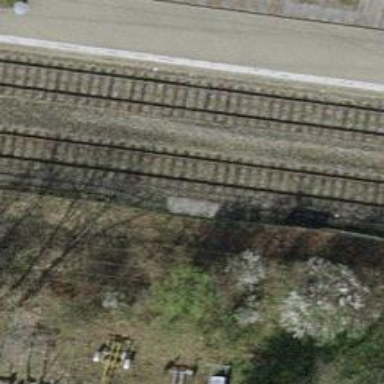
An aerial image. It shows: Stop position for public transport on the railway.